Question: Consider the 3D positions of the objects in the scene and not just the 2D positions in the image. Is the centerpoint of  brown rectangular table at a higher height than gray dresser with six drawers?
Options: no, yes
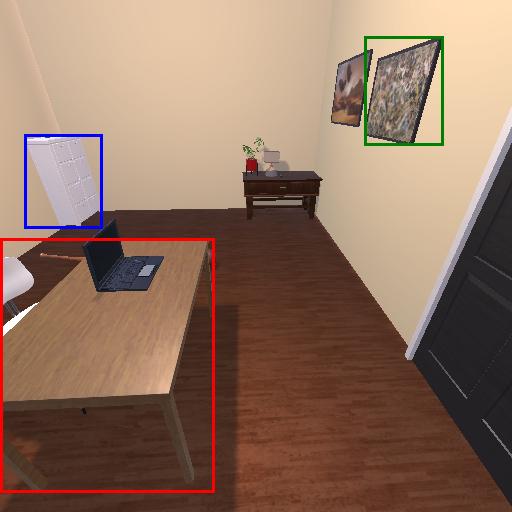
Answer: no